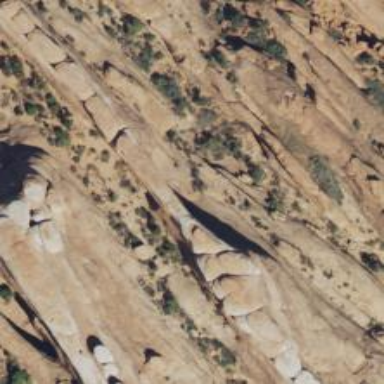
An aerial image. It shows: Natural arch in the landscape.